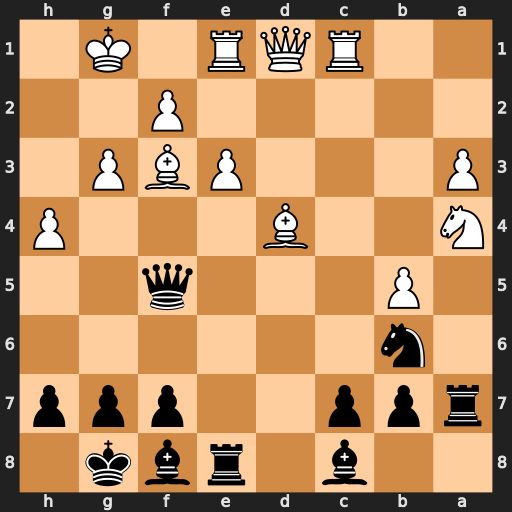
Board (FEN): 2b1rbk1/rpp2ppp/1n6/1P3q2/N2B3P/P3PBP1/5P2/2RQR1K1
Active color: b
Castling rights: -
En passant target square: -
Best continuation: Rxa4 Bxb6 cxb6 Qxa4 Qxf3